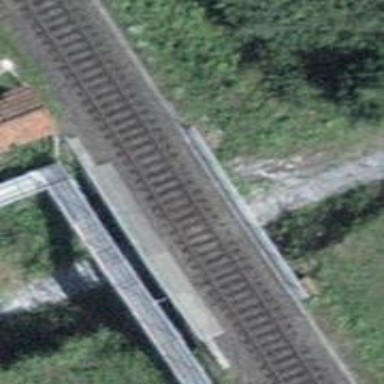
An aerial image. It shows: Bridge with two electrified rail tracks featuring contact lines.